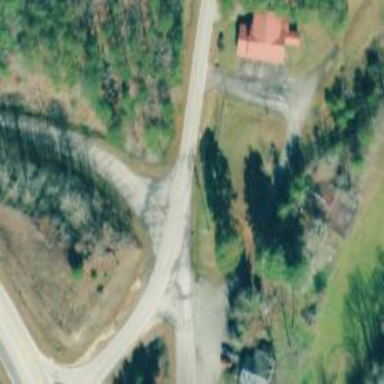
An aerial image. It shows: Service road.